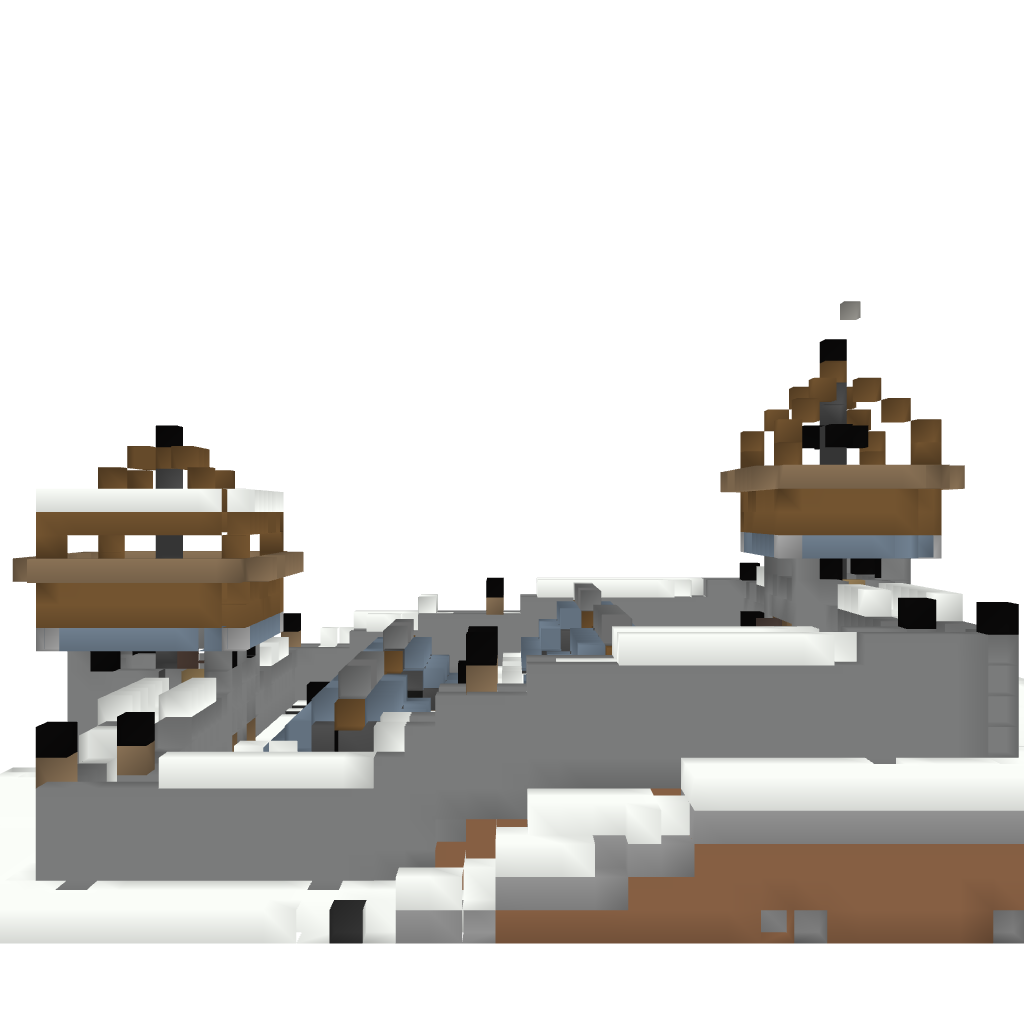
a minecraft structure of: Celtia Outpost